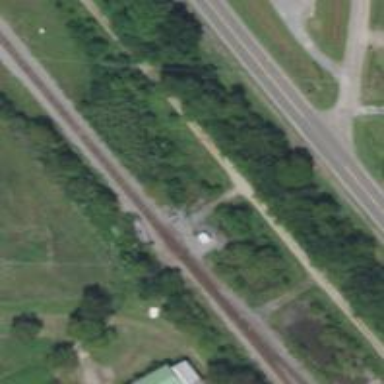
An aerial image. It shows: Railway spur junction.